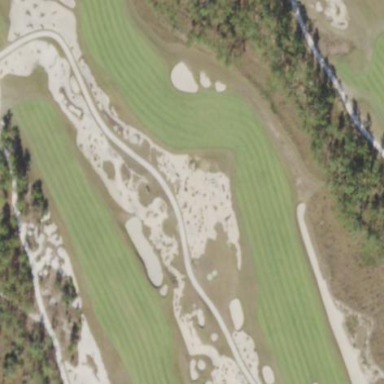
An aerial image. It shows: Golf bunker.